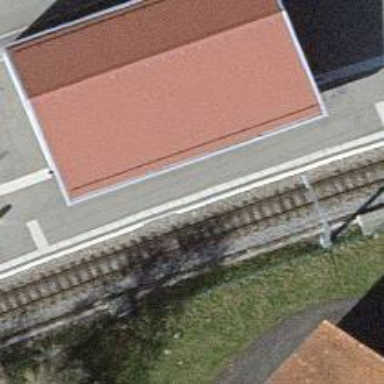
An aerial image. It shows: Railway halt station for public transport.